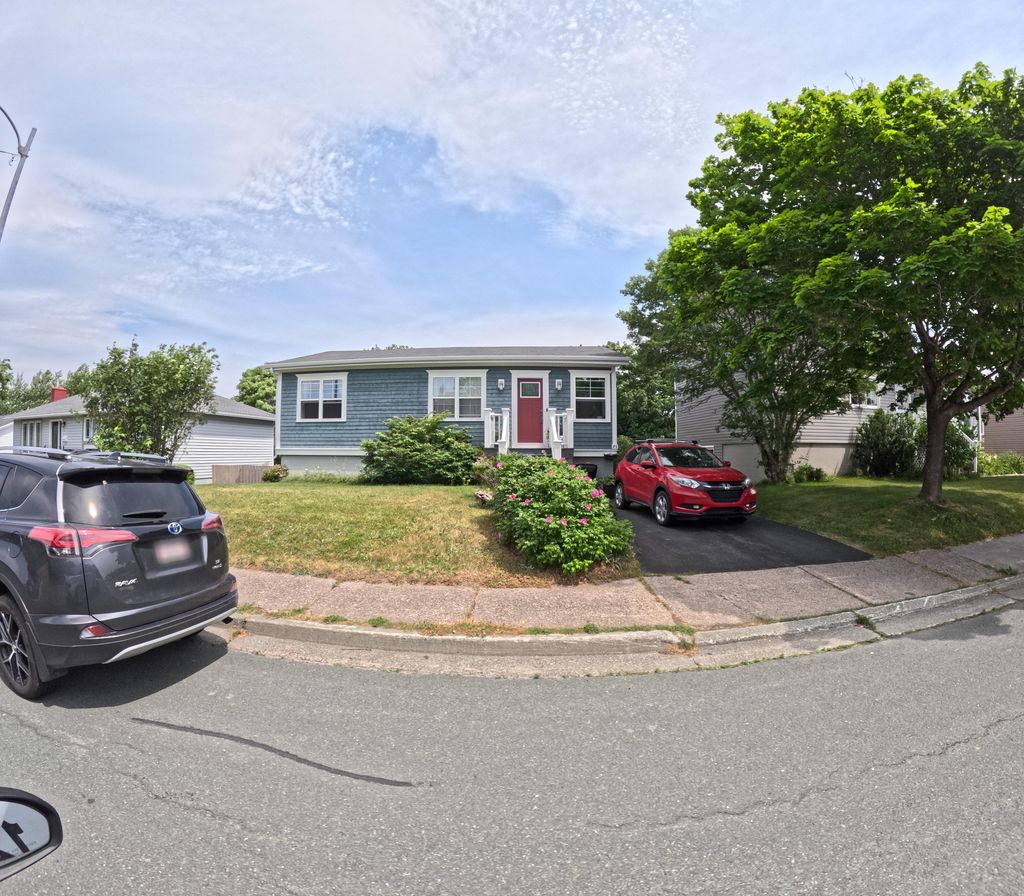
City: st_johns